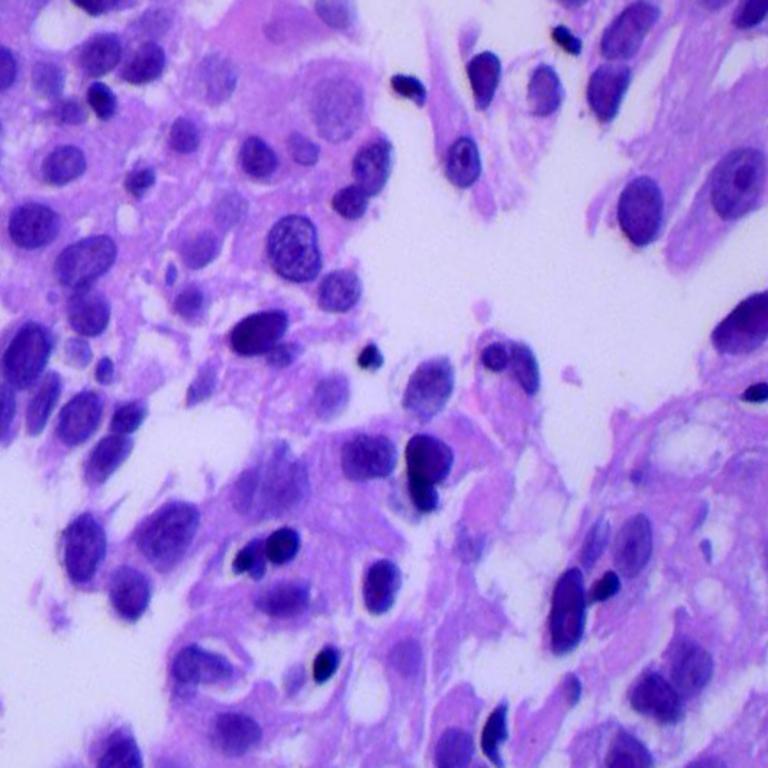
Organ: lung
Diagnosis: adenocarcinomas